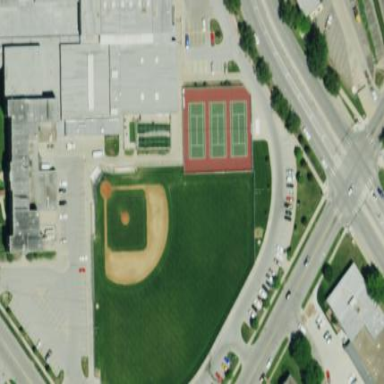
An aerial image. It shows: Baseball pitch for leisure and sports activities.